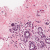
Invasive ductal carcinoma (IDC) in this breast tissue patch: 0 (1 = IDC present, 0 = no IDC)